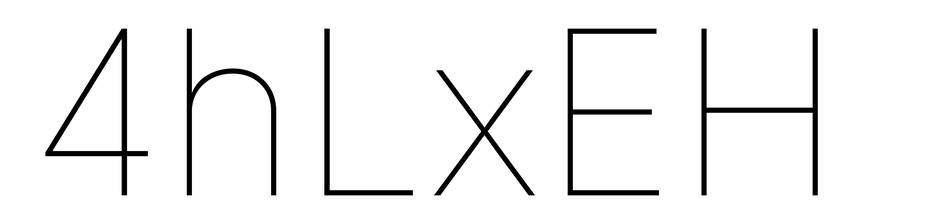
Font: Inter_Thin